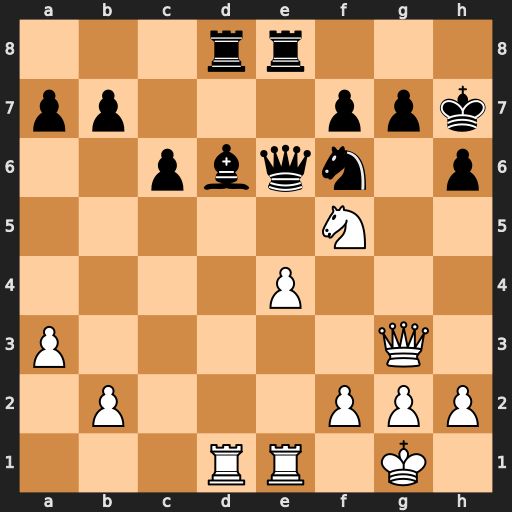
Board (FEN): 3rr3/pp3ppk/2pbqn1p/5N2/4P3/P5Q1/1P3PPP/3RR1K1
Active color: w
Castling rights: -
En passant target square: -
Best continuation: Qxg7#